Question: I created a GAE app before the budget changes that happend in november (-ish) 2011. I remember that at that time, when I enabled billing for the app, I've allocated a Balance of 50 euros. I'm not talking about the "Max Daily Budget" (which is set to 2.5 euros a day) but of the overall "Current Balance".
Currently, those initially allocated 50 euros have whiddled down to almost 0:

My question is: what do I need to do to re-add some money to that Balance ?
I've looked throgh the "Billing Settings" and "Billing History" panels in the GAE Console but I haven't found anything that would allow me to do this.
thanx
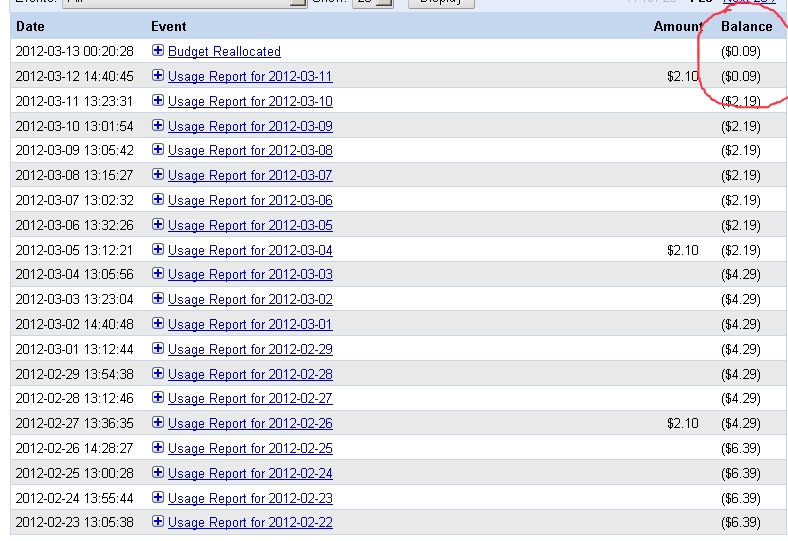
Answer: I don't think you can just add credit to you account as a one-off payment. Nor do I think you were ever able to.
Are you sure you didn't just get a $50 credit when it was leaving preview?
This is from an email I got from Google at the end of August last year:
> If you sign up for billing or update your budget between now and
October 31st we will give you a $50 credit.